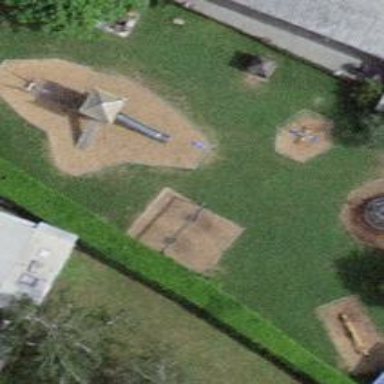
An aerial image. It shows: Playground area for leisure land.